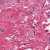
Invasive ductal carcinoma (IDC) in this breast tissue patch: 0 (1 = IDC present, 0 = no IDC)